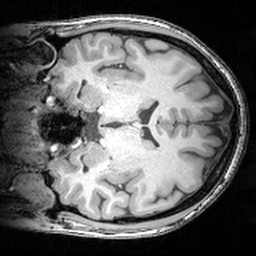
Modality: T1w
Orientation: coronal
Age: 18
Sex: female
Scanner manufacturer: siemens
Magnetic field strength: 3 T
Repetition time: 1.81 s
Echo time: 0.00351 s